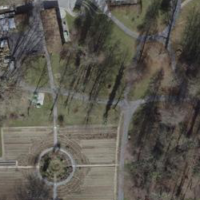
EUNIS habitat code: 53
Species observed at this site:
Lobelia siphilitica
Geum rivale
Verbascum phoeniceum
Plantago media
Primula veris
Filipendula ulmaria